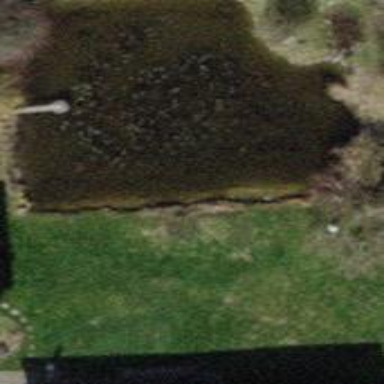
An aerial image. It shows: Pond with natural water.